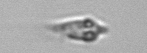
Label: Oxytoxum